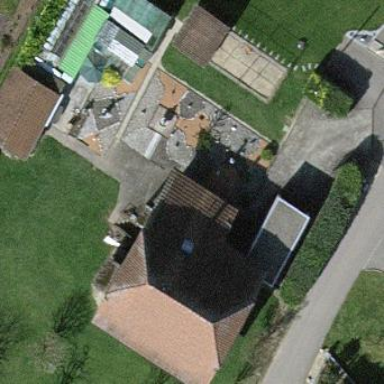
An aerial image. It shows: Detached building with hipped roof.